Current action and preconditions to check: trajectory_clear

Your task: For each precondition in the list above, predict whether it will hold at this action.

Consider the current scene as observed from the mobile robot's camera, and analyze the predicted future states of all dynamic agents (e.g., people, animals, vehicles, or any moving entities) within the NEXT SECOND.

IMPORTANT: Only answer "very likely" if you are absolutely certain—based on strong, clear evidence—that a dynamic agent will violate the precondition in the predicted future state. Do NOT answer "very likely" for unlikely, ambiguous, or low-probability risks.

Ask yourself for each precondition: Is there a high probability, with clear and convincing evidence, that the predicted future states of any dynamic agent will interfere with the predicted future state of the currently executing action within the NEXT SECOND, causing that precondition to fail?

Assess the risk level based on these predictions. Use "likely" or "very likely" if motions create a clear risk of interference.

Use "neutral" or "improbable" if agents are nearby but their predicted paths are clearly diverging or non-conflicting.

Failure Risk Categories: "very improbable", "improbable", "neutral", "likely", "very likely"

Answer Format: Output ONLY the probability_of_failure value from these categories: "very improbable", "improbable", "neutral", "likely", "very likely"

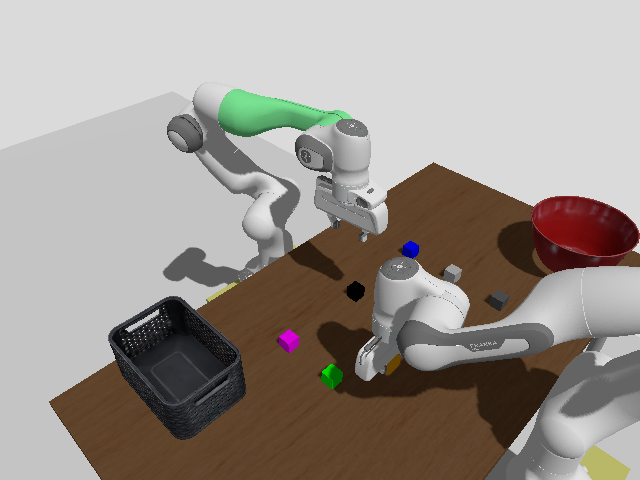

Answer: improbable